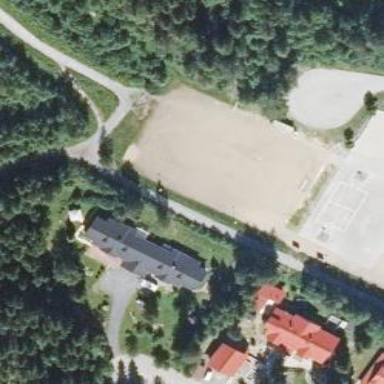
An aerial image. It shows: Fine gravel pitch used for soccer and other sports.